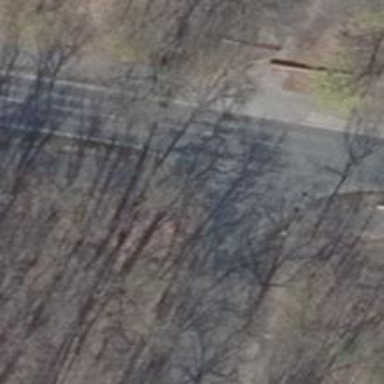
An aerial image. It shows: Unmarked crossing on the road.